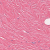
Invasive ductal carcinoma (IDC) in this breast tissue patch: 0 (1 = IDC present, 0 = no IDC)